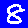
Digit: 8